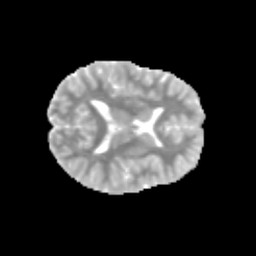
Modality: MD
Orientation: axial
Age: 11
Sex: female
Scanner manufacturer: siemens
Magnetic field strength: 3 T
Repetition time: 3.8 s
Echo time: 0.07 s